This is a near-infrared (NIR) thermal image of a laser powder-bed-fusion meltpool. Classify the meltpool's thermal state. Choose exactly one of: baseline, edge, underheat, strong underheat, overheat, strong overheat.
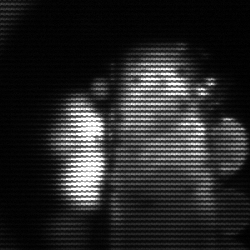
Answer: strong underheat